Question: I want to make a grid have certain columns staggered, like this:

Currently I can only get the 4th element to line up so it's below 2 (with a 'clear: left;'). <URL>.
I'm not sure if this is possible without absolute positioning or at best relative position to the '#wrapper' element. I'm not totally against ideas that need 'javascript', because in fact the above jsFiddle is a very simplified version of a layout that relies on 'jQuery' to display properly.
'''
<div id="wrapper">
<section>
<p>1</p>
</section>
<section id="staggered">
<p>2</p>
</section>
<section>
<p>3</p>
</section>
<section id="new-row">
<p>4</p>
</section>
<section>
<p>5</p>
</section>
<section>
<p>6</p>
</section>
</div>
'''
'''
section {
width: 100px;
height: 50px;
margin: 10px;
background: #FFCC66;
float: left;
}
section#staggered {
margin-top: 35px;
}
section#new-row {
clear: left;
}
#wrapper {
width: 360px;
}
'''
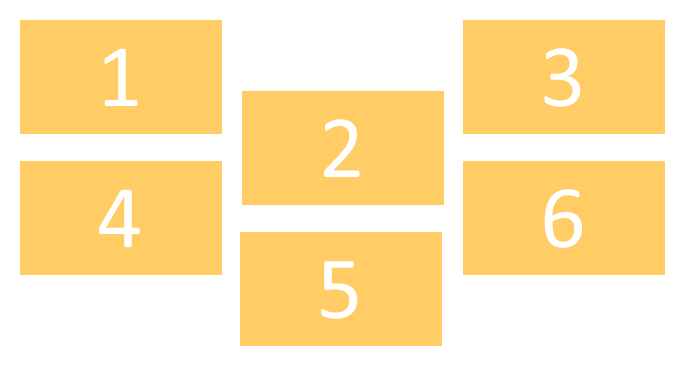
Answer: Suggested <URL>.
I've divided your sections into "columns" to work much easier. You could divide it into more '<div>' so you can specify a "table" with 'row => column'. If you prefer it as a table, I can edit the demo to it, but I thought this was enough for your example.
The reason to use only "columns" was because if you want to define it as containers table, you must add 'lower' class to both divs, working as columns, containing '2' and '5'